Aerial crown-view tile of a tropical tree (Barro Colorado Island, Panama), acquired 20250317:
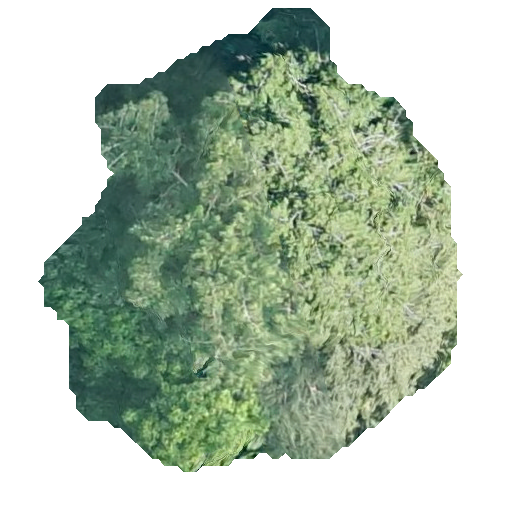
Species: Virola surinamensis
GBIF accepted scientific name: Virola surinamensis
Crown area: 203.044 m²